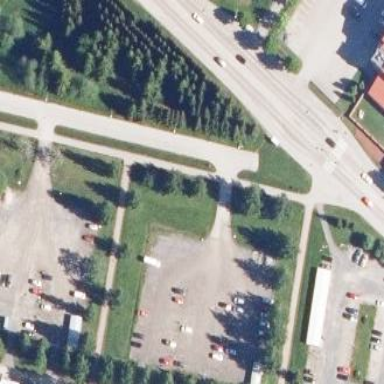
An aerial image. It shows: Unpaved surface parking area.